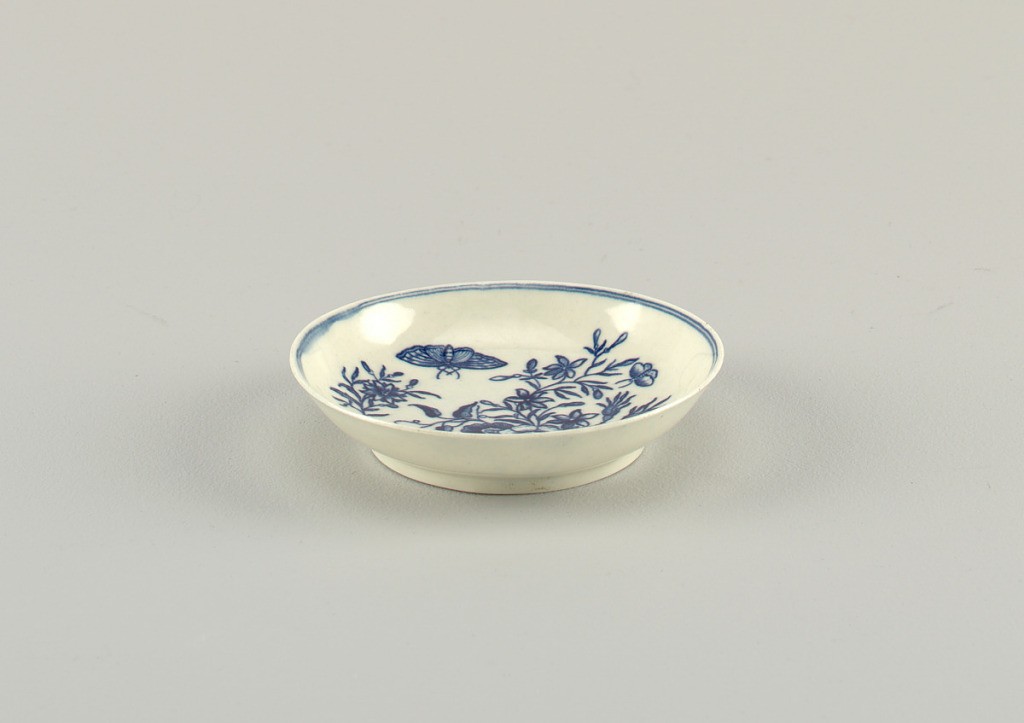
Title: Tea Bowl and Saucer
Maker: Royal Worcester, English, established 1751
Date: ca. 1770
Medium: soft paste porcelain, vitreous enamel
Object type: tea bowl and saucer
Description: Simple cup without handle; outcurving side with cylindrical foot, with curved side. Decoration of floral sprays and butterflies.